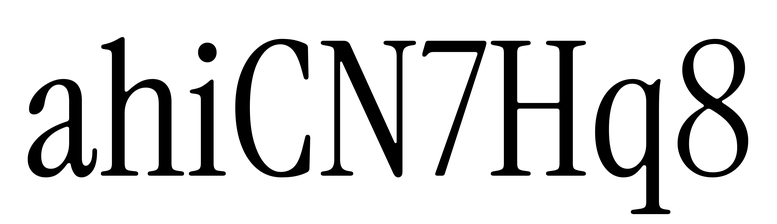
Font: InstrumentSerif-Regular